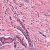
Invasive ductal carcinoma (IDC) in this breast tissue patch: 0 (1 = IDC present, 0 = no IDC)